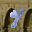
Label: 4